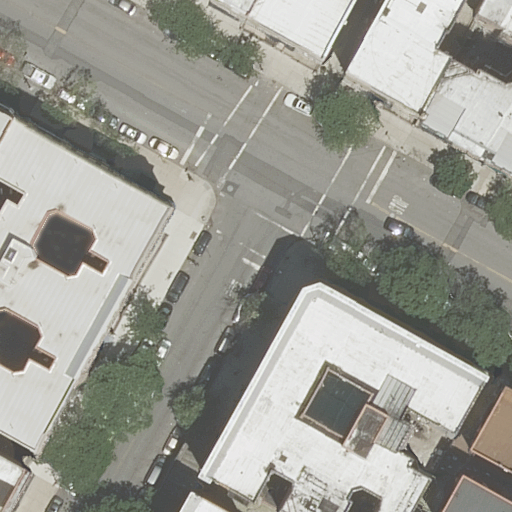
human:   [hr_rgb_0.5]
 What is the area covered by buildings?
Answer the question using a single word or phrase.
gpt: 4290m2

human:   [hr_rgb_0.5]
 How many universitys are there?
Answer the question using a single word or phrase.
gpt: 1

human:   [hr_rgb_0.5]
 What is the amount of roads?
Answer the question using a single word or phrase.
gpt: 2

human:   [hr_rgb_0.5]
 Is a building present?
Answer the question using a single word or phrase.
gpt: yes

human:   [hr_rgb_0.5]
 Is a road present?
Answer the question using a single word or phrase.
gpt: yes

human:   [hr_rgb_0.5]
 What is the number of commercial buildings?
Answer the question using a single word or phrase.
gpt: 0

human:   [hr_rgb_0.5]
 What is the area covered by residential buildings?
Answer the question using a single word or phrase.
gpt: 4290m2

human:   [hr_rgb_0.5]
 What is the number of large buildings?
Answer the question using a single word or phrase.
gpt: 4

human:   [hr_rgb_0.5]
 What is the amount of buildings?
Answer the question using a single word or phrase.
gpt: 10

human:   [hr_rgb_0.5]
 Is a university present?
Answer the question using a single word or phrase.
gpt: yes

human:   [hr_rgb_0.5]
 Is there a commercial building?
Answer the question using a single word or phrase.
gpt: no

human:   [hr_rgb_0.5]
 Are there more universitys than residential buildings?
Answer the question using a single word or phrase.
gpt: no

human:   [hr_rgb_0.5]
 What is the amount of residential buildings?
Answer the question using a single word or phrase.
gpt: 10

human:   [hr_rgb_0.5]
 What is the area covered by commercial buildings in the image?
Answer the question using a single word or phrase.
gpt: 0m2

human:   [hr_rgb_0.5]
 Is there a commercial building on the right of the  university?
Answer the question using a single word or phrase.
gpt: no

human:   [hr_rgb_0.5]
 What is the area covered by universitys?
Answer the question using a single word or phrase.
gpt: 4703m2

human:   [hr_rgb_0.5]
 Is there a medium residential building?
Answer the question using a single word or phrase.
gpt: yes

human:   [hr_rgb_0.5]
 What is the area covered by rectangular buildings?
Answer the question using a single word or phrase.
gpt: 138m2

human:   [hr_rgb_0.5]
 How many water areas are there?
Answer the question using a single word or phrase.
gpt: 0

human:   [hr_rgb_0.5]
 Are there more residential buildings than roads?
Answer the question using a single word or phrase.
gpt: yes

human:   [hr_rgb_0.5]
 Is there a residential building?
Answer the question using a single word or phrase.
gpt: yes

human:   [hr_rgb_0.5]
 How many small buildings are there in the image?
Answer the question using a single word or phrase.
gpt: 3

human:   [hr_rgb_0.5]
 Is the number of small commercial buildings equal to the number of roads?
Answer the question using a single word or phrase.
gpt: no

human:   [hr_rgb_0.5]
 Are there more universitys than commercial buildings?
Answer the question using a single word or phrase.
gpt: yes

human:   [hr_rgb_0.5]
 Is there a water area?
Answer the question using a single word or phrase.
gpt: no

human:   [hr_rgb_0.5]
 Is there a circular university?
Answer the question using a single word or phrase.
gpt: no

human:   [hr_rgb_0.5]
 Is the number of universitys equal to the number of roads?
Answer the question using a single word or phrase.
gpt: no

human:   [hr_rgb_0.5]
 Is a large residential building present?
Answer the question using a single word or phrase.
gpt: yes

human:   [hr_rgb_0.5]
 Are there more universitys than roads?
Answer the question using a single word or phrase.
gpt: no

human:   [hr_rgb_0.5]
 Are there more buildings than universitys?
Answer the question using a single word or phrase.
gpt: yes

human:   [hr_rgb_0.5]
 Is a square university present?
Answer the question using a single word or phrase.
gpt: no

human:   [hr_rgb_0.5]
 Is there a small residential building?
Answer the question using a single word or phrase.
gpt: yes

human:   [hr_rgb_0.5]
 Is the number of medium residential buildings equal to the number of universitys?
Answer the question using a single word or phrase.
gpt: no

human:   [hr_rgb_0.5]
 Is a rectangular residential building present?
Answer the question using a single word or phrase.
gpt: yes

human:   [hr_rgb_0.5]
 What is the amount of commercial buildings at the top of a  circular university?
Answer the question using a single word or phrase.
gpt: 0

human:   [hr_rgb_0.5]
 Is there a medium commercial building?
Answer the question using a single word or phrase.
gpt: no

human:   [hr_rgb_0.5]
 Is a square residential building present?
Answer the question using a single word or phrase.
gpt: no

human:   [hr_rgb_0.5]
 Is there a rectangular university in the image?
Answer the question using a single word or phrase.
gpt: no

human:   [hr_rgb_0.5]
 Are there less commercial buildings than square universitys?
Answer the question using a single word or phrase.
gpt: no

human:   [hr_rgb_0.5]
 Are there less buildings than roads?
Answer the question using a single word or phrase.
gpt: no

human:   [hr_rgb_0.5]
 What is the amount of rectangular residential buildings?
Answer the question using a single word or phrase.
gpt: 3

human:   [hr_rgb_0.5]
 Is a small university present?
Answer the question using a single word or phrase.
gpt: no

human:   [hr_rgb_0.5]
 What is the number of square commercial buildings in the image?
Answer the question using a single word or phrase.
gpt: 0

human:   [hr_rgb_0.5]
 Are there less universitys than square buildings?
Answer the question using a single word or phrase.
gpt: no

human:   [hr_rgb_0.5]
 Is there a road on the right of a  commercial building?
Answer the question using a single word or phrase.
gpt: no

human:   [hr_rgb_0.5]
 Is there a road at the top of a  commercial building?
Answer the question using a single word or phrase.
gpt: no

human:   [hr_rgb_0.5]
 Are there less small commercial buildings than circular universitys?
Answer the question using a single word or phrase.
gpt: no

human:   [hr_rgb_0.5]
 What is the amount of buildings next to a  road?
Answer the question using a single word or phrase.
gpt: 10

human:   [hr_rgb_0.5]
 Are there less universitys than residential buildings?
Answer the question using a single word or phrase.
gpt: yes

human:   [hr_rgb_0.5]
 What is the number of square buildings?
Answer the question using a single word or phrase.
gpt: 0

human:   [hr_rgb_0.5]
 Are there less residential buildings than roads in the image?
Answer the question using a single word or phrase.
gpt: no

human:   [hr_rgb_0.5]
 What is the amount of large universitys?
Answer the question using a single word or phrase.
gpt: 1

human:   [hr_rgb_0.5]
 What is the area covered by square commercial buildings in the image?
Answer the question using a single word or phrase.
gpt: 0m2

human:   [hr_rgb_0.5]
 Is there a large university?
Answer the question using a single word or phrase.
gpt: yes

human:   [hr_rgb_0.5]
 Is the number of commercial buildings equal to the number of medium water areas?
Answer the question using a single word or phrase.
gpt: yes

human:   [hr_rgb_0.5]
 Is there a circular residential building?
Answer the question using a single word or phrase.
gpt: no

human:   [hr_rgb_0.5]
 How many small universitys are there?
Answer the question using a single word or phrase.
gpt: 0

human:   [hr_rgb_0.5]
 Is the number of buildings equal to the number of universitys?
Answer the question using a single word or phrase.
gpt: no

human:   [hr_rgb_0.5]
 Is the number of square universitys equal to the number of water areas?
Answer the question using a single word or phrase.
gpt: yes

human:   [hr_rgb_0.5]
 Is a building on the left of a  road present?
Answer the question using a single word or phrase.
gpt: yes

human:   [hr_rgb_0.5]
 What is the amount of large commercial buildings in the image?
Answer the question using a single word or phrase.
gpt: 0

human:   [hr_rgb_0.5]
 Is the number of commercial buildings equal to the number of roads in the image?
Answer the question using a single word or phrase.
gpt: no

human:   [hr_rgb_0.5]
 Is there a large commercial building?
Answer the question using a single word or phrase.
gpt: no

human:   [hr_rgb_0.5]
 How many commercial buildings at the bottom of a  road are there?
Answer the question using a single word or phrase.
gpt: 0